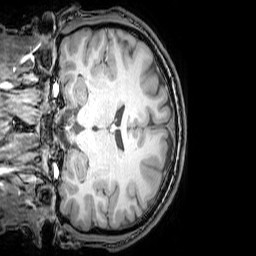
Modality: T1w
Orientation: coronal
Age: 22
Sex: male
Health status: healthy
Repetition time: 0.081 s
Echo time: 0.037 s